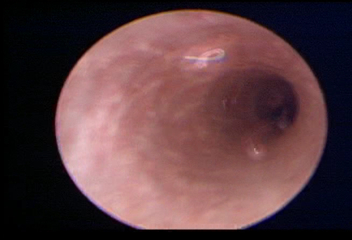
Modality: WLC
Class: Normal mucosa
Bladder cancer association: No